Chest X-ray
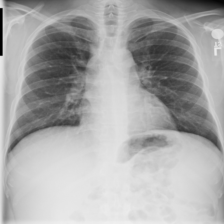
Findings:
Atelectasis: negative
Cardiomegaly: negative
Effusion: negative
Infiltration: negative
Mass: negative
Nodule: negative
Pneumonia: negative
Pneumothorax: negative
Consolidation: negative
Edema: negative
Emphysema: negative
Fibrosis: negative
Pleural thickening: negative
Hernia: negative